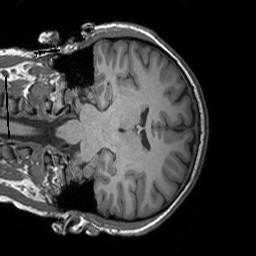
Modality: T1w
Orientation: coronal
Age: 30
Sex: male
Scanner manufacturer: siemens
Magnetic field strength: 3 T
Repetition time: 1.9 s
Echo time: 0.00252 s